Interaction volume radius: 10 \u00c5
Interaction volume height: 25 \u00c5
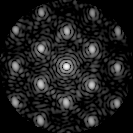
Disorder parameter: 0.2852